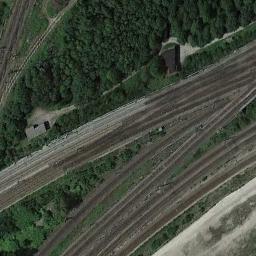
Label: railway